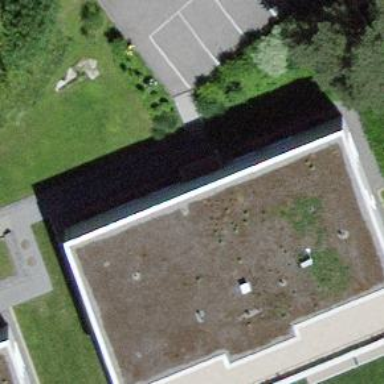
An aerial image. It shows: Building with apartments and flat roof.